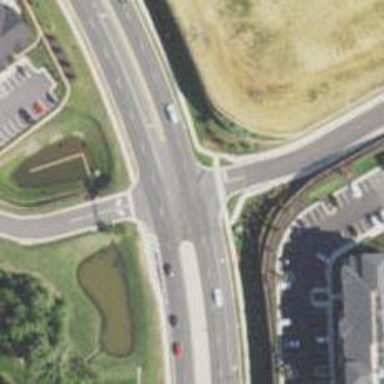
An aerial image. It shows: Secondary link road.